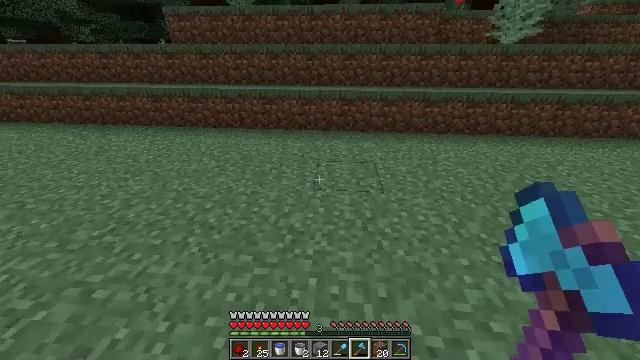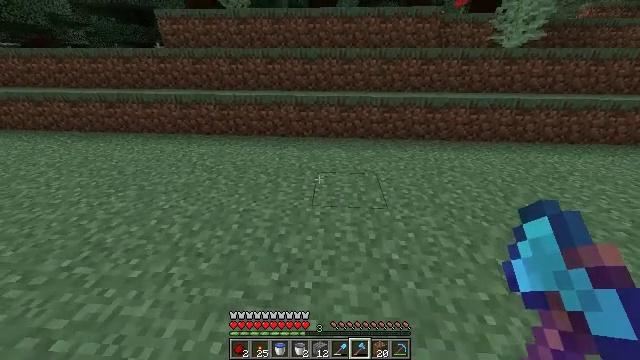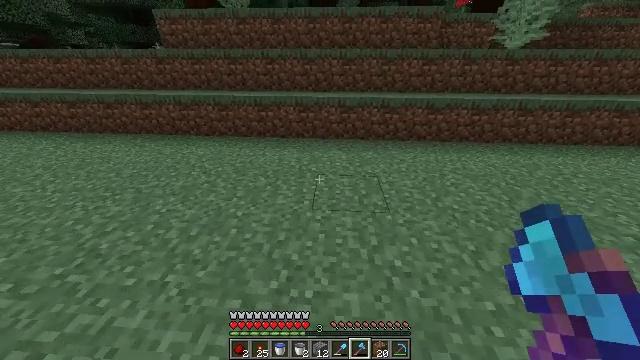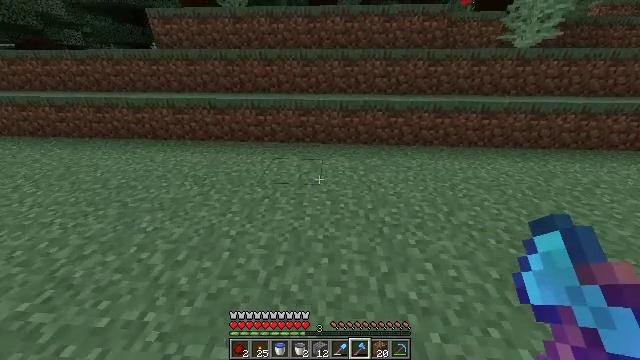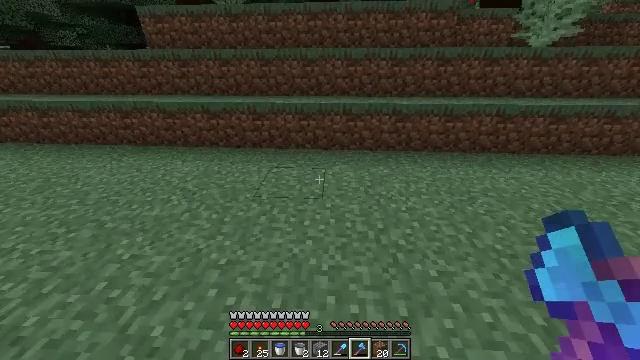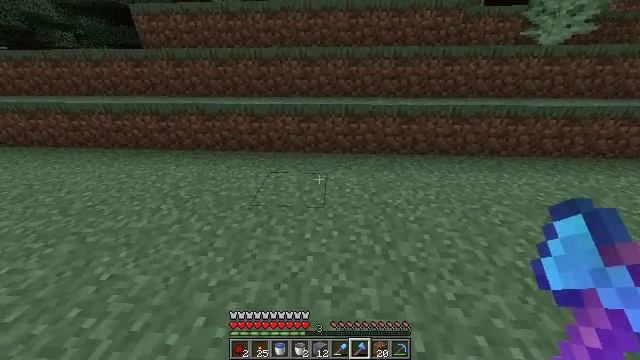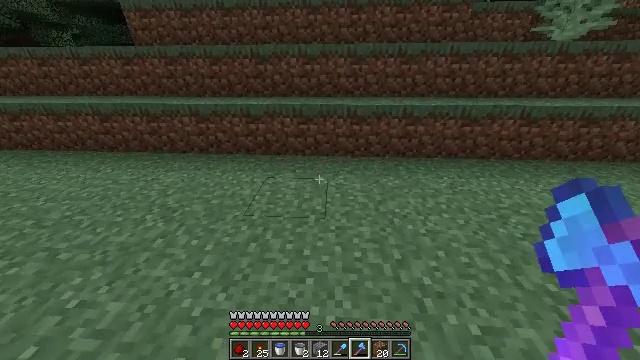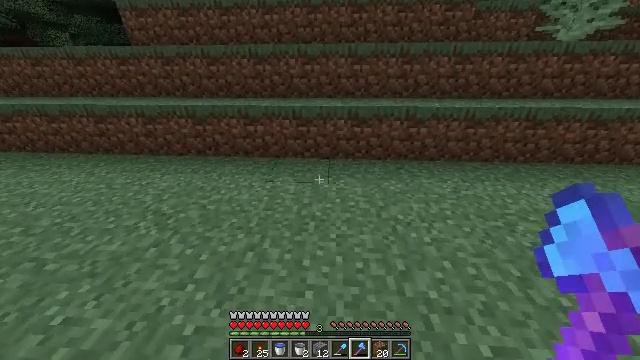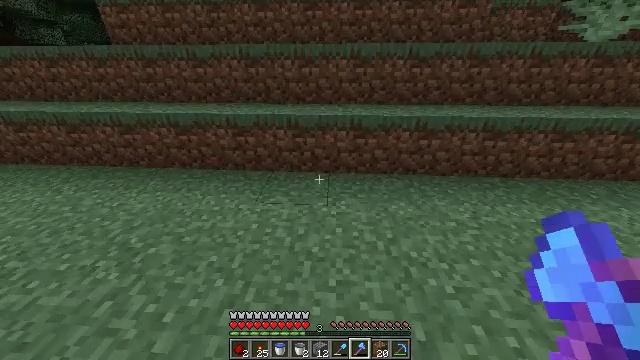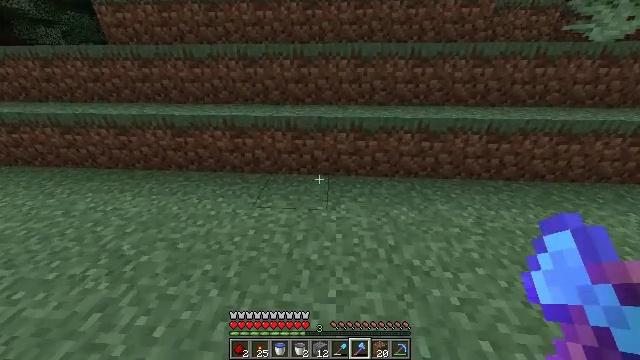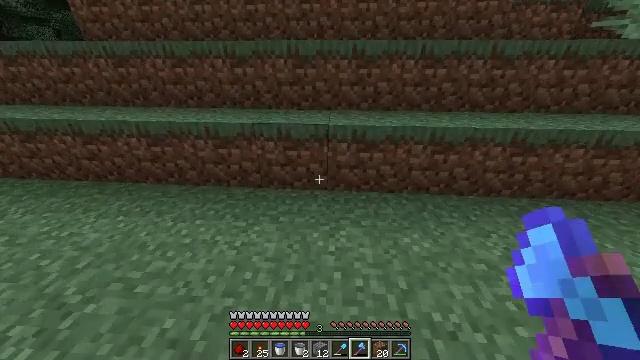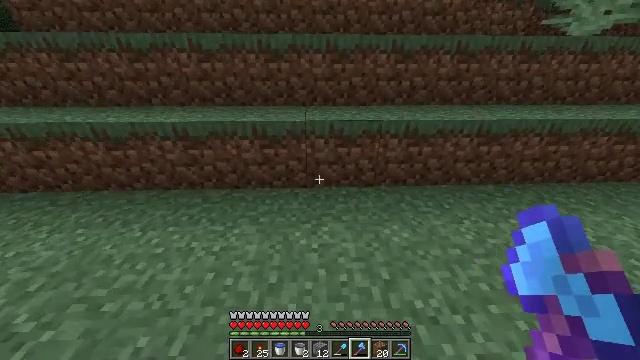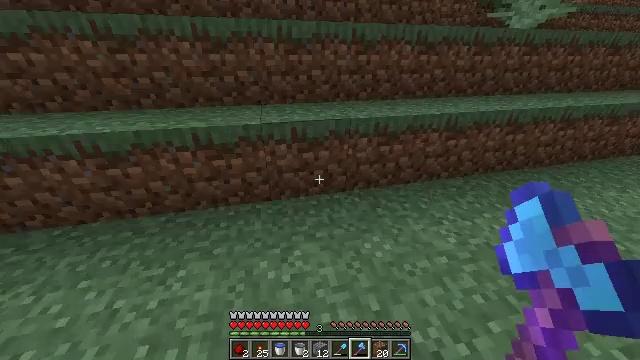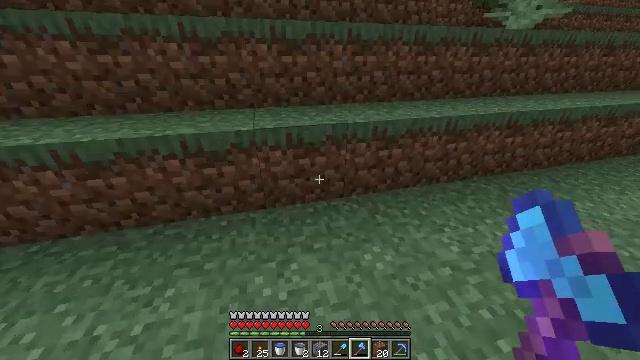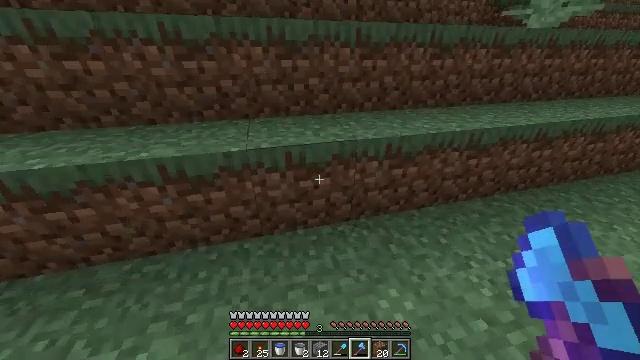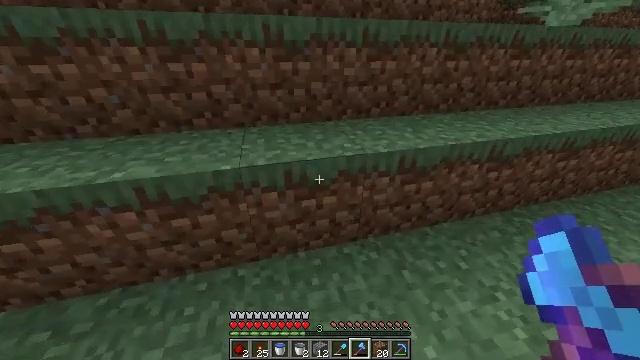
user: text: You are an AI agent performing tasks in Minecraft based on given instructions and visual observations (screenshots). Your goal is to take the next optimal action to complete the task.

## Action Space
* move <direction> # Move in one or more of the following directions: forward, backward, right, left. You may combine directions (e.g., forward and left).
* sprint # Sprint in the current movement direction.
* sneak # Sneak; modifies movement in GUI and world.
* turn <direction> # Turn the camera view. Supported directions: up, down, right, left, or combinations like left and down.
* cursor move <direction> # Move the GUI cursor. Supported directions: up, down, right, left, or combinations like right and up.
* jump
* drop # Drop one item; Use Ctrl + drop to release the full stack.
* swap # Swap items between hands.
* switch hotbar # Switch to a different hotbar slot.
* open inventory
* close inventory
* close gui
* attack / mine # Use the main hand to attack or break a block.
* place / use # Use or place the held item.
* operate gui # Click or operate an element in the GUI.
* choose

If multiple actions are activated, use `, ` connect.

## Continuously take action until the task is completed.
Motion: motion action
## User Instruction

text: Remove birch planks from the inventory.
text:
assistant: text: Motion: move forward
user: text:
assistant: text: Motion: move forward, sprint
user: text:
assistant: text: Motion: move forward, sprint
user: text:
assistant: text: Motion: move forward, sprint
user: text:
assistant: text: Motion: move forward, sprint
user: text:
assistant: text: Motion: move forward
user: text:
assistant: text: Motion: move forward
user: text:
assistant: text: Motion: move forward
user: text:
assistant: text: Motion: move forward
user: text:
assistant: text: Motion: move forward, sprint
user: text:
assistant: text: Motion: move forward, sprint, turn right and down
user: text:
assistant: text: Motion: move forward, sprint, turn right and down
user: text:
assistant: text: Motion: move forward, turn right
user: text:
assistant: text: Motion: move forward
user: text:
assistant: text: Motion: move forward
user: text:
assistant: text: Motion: move forward
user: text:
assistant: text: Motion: move forward, jump
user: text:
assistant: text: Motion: move forward, turn right and up, jump
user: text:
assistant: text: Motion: move forward, turn left and up, jump
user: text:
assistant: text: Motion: move forward, turn left and up, jump
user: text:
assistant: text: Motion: move forward, turn left and up, jump
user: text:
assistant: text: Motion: move forward, jump
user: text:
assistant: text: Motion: move forward, jump
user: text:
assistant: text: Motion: move forward, jump
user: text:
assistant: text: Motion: move forward, sprint, jump
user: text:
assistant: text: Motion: move forward, sprint, turn right and down, jump
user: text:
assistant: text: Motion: move forward, sprint, turn right and down, jump
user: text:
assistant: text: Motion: move forward, sprint, turn right, jump
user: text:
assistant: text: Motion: move forward, jump
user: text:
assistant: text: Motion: move forward, turn left, jump